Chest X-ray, AP view. Patient: 30 years old, sex M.
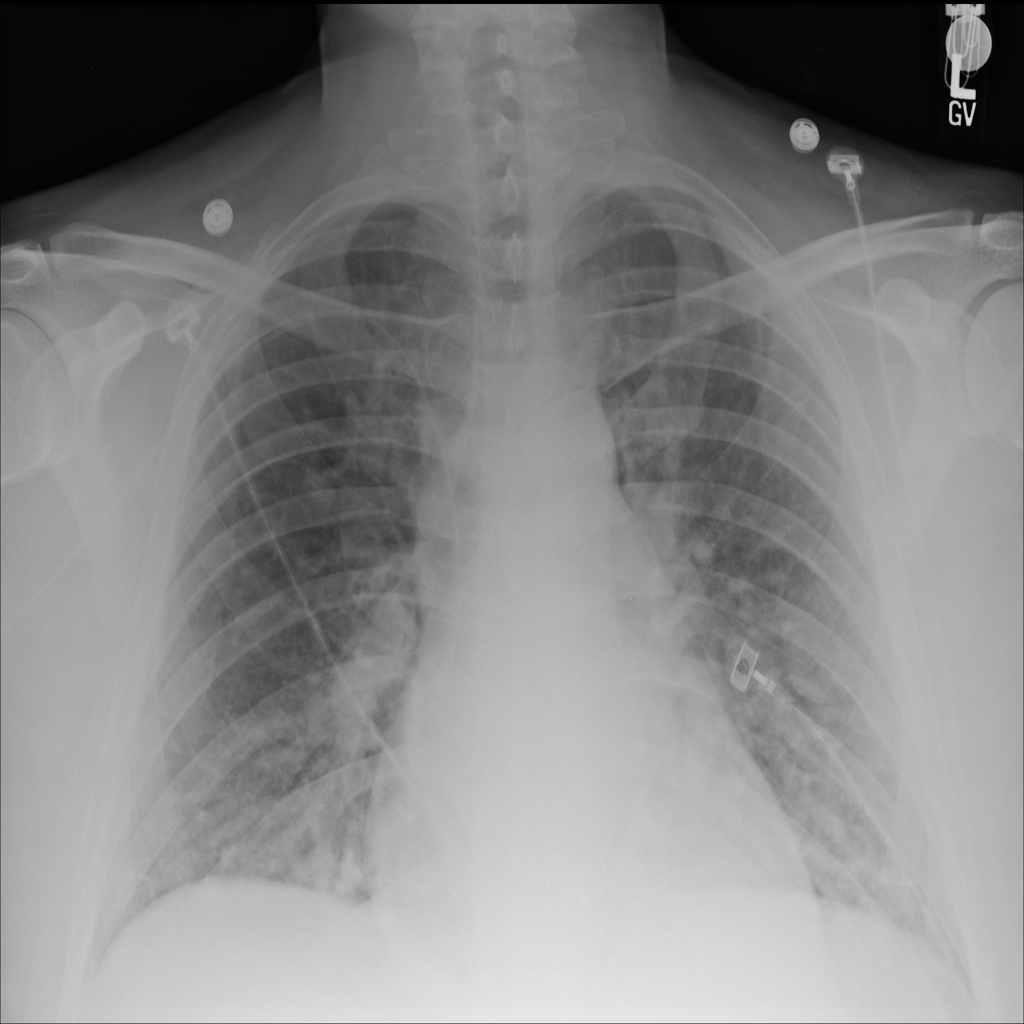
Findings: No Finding